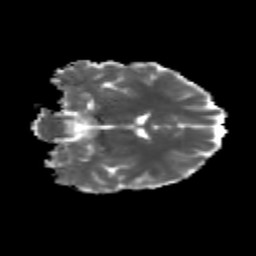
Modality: MD
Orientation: coronal
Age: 28
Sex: female
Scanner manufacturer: siemens
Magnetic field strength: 3 T
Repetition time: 3.5 s
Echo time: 0.113 s